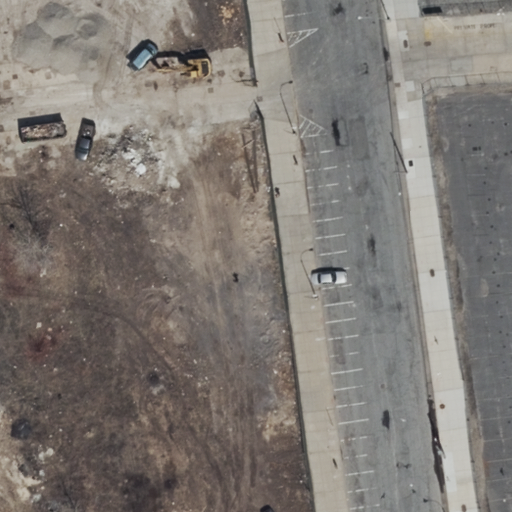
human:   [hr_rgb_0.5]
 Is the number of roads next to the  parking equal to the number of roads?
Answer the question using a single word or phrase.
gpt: yes

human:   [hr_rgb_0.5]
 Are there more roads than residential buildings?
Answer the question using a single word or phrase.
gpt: yes

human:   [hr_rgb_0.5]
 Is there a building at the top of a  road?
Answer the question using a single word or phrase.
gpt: no

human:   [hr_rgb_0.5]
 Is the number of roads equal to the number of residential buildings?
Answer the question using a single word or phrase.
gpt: no

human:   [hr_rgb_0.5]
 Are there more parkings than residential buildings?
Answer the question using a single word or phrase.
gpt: yes

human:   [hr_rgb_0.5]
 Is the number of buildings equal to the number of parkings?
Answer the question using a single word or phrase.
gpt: no

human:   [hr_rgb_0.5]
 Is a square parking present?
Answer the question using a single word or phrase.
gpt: no

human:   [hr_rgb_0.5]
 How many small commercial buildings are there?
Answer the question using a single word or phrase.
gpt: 0

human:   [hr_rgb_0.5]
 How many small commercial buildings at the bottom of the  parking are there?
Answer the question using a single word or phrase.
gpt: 0

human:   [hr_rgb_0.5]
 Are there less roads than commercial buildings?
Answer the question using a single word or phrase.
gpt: no

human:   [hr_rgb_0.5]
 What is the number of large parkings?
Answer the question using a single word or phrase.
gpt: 0

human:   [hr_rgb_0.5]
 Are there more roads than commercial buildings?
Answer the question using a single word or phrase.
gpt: yes

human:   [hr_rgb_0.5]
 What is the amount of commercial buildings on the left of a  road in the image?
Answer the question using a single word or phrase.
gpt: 0

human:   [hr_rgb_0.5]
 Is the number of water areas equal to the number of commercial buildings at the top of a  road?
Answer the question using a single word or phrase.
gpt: yes

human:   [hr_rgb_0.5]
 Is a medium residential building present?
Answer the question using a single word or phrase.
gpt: no

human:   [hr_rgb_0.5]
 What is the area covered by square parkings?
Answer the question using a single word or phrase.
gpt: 0m2

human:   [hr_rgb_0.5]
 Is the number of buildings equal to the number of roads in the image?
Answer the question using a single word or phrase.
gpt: no

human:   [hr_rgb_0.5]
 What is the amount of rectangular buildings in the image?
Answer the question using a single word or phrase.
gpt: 0

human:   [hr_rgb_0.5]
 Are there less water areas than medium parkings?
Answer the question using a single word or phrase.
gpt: no

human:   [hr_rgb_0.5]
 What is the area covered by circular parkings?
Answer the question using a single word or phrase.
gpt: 0m2

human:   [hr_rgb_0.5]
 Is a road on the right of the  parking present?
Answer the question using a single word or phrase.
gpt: no

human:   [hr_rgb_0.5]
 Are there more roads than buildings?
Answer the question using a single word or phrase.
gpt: yes

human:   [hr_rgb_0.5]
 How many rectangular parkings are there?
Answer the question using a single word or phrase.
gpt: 1

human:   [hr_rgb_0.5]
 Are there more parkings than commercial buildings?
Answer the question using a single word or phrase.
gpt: yes

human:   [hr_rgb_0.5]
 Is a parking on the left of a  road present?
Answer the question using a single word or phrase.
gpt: no

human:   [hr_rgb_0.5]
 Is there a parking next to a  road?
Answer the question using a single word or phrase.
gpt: yes

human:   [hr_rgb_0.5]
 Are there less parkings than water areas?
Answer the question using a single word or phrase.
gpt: no

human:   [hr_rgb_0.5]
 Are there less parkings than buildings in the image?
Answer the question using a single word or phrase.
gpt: no

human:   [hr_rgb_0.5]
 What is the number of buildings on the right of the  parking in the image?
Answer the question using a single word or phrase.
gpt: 0

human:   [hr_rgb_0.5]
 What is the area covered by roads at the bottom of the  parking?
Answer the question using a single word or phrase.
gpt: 0m2

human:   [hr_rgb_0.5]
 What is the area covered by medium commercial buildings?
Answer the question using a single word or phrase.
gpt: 0m2

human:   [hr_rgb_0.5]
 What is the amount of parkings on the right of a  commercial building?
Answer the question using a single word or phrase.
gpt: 0

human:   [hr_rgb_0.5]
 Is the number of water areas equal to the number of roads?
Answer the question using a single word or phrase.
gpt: no

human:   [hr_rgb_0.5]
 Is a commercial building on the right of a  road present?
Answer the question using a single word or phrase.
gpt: no

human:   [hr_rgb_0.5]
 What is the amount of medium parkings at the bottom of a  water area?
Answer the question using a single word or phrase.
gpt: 0

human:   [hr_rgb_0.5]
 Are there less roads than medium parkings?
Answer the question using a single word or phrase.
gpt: no

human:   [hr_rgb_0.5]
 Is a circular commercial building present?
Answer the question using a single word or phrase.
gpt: no